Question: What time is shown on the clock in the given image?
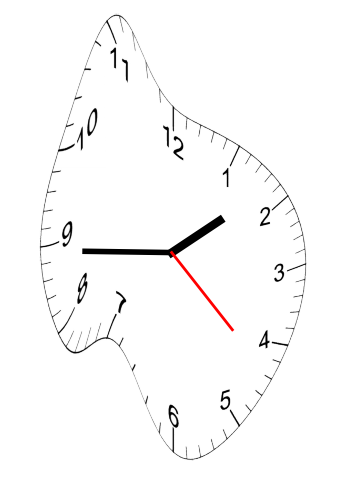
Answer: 01:44:22